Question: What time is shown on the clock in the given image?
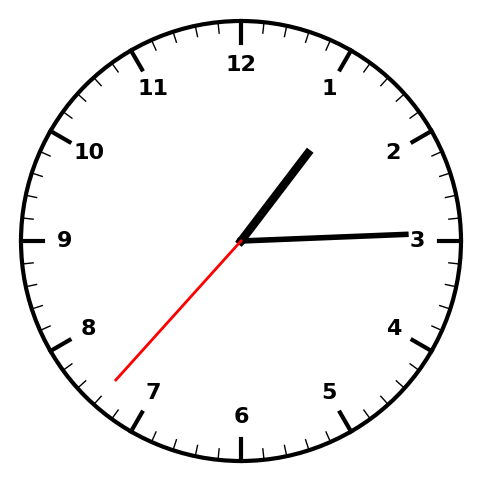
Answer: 01:14:37